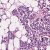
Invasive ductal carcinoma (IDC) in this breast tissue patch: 1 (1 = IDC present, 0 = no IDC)